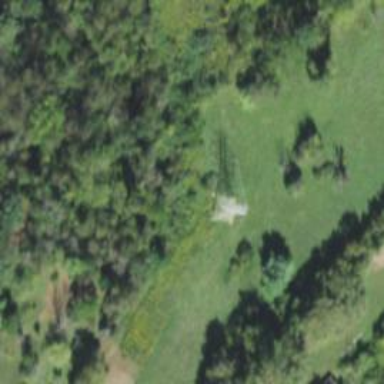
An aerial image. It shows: Lattice structure tower used for power transmission.